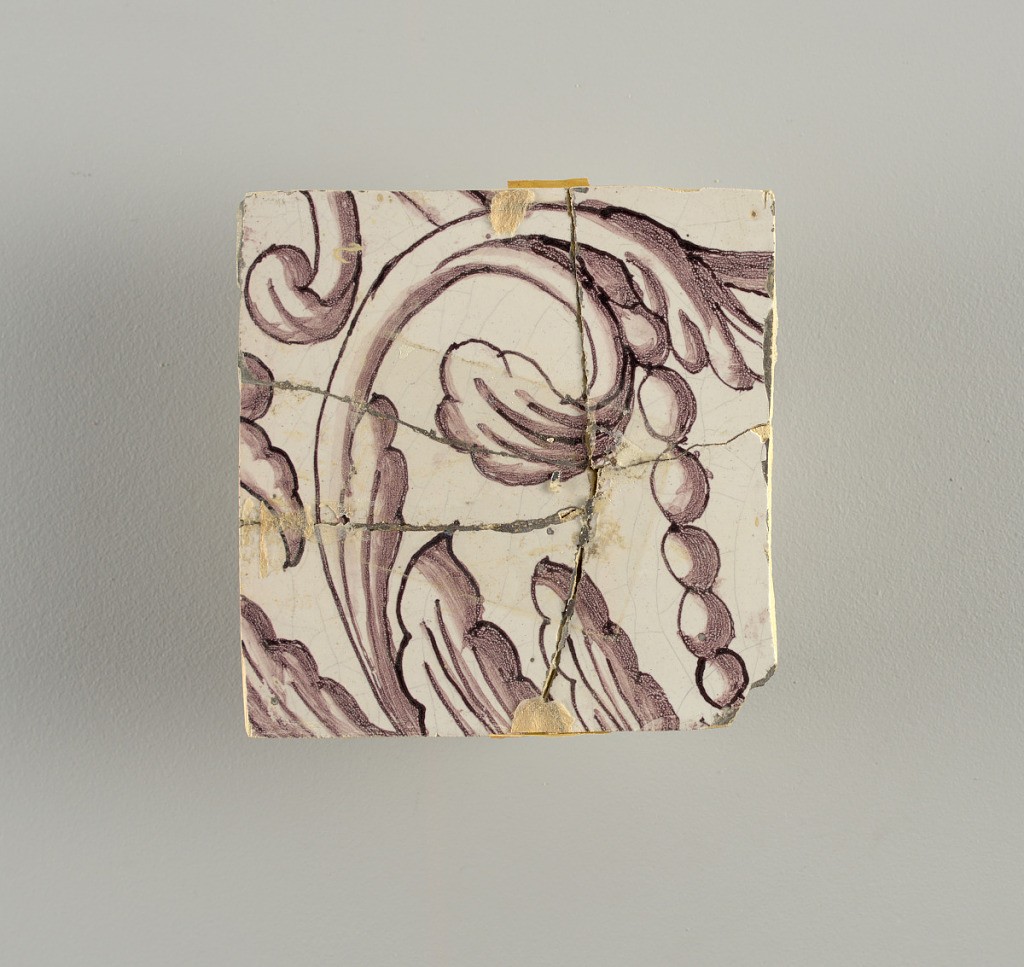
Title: Wall facing
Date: ca. 1725
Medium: tin-glazed earthenware, underglaze
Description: Two vertical rectangles, twenty-three tiles high.  A) Nine tiles wide at top; seven tiles wide at bottom.  B) Ten and one-half tiles wide.

Arabesque design of foliage.  A) with centered figure of Justice under a canopy.  B) with centered urn.